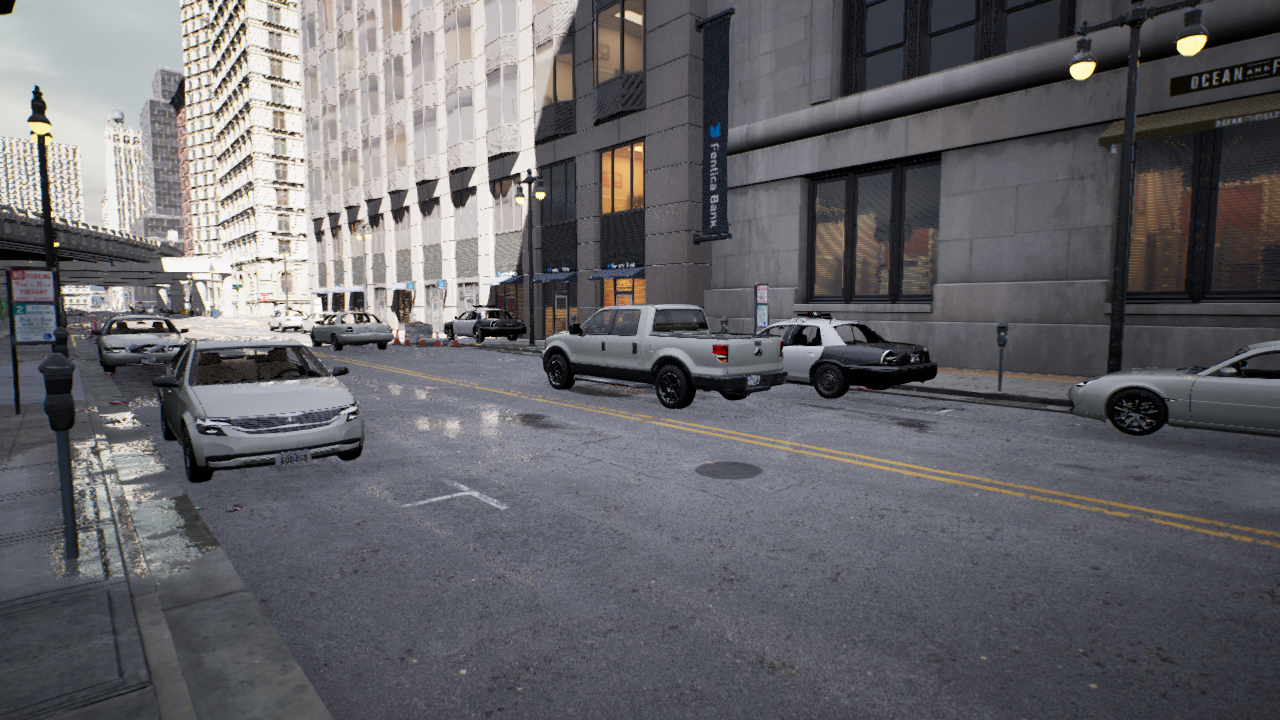
Venue: downtown
Lighting: clear day
Vehicle rig: pickup